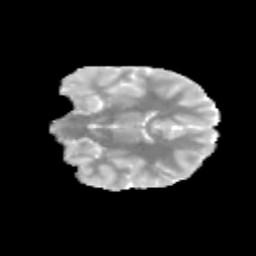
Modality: MD
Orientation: coronal
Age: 10
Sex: female
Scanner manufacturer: siemens
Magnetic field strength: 3 T
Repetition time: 3.8 s
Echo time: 0.07 s